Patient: sex F, age 65
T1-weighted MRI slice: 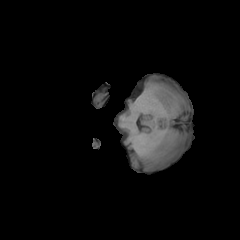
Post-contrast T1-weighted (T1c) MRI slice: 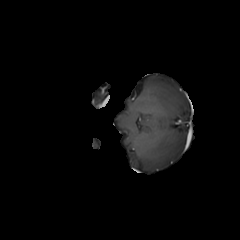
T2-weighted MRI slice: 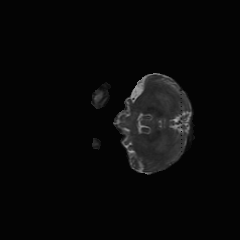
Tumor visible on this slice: no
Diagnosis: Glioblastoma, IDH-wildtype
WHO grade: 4